Aerial crown-view tile of a tropical tree (Barro Colorado Island, Panama), acquired 20250818:
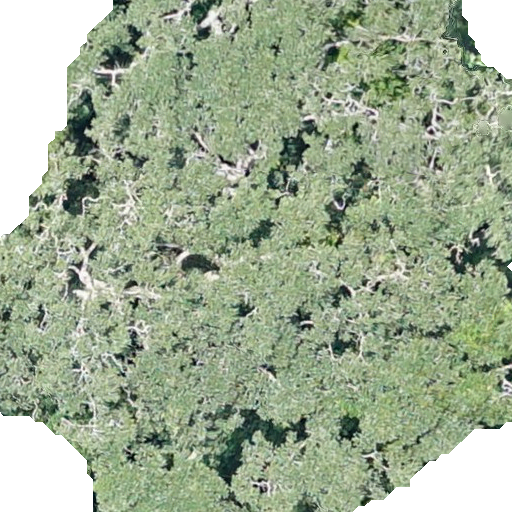
Species: Ficus insipida
GBIF accepted scientific name: Ficus insipida
Crown area: 424.326 m²